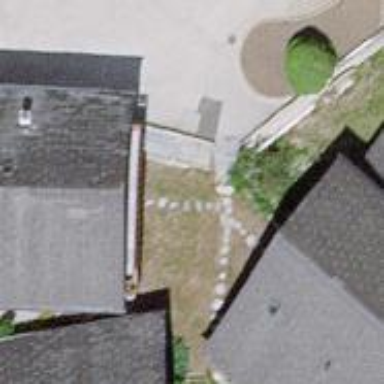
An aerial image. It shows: Simple house.